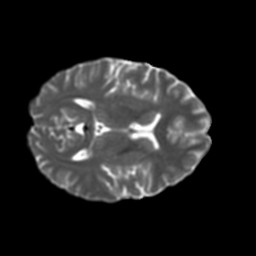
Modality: T2w
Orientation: axial
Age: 26
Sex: female
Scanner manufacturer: ge
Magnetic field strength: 3 T
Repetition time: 7.8 s
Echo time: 0.0606 s